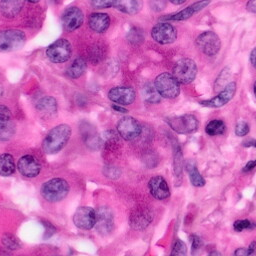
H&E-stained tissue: Pancreatic